Question: I am using a view-based table, and I want to create an outlet for an element in a cell view. I cannot get the outlet to connect though... it's always 'nil'.
Specifically, I have a 'NSProgressIndicator' in a table cell and want to manipulate it in code.
Here's what I have so far:
I have created a subclass of 'NSTableView', with the corresponding outlet property:
'''
@interface MyTableCellView : NSTableCellView
@property IBOutlet NSProgressIndicator *myProgressIndicator;
@end
@implementation MyTableCellView
-(void)awakeFromNib
{
// _myProgressIndicator is nil!
}
@end
'''
And I have set the custom class in the nib. The existing 'NSTableCellView' is replaced with 'MyTableCellView' via the dropdown.
At this point, some observations:
- If I +Click and drag the progress indicator to connect this outlet, it is not shown. - I know 'MyTableCellView' is being used. Breakpoint on 'awakeFromNib' confirms this, and confirms that '_myProgressIndicator' is 'nil'.
This is a sandbox project, with barely more than what I've described.
SO, how do I access this progress indicator from code?
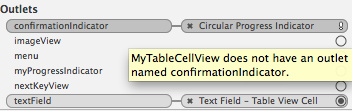
Answer: I don't believe you should do it that way; instead:
1. Modify the model object used by the table view's data source to populate the table view.
2. Call the table view reloadData (or better reloadDataForRowIndexes:columnIndexes:).
Therefore you should only need an outlet to the table view to do this and any modification of the table view's cell objects should be done within the table view delegate and/or data source methods.